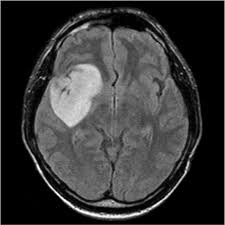
Label: meningioma